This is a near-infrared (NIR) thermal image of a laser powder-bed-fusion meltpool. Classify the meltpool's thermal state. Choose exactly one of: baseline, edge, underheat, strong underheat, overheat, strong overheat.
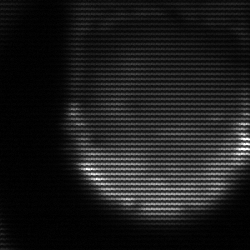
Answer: edge